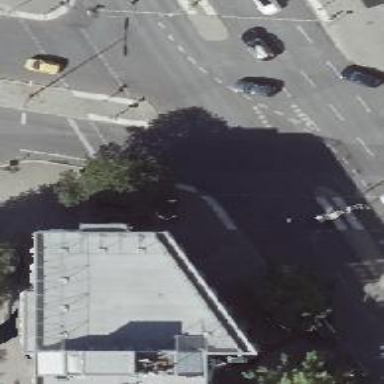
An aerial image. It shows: Asphalt footway with crossing controlled by traffic signals.